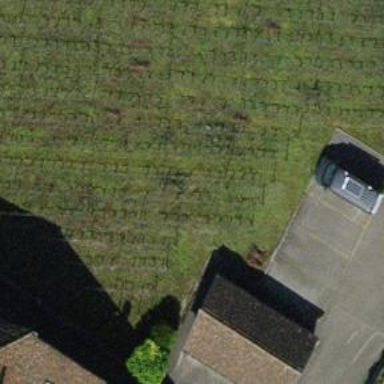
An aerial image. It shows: Beautiful vineyard in the countryside.